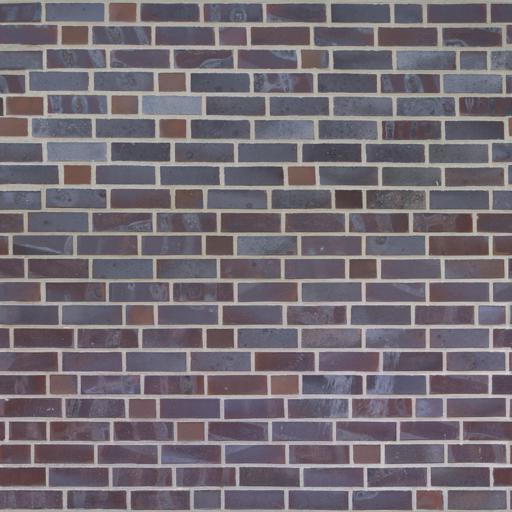
Tags: black brick bricks dark modern wall